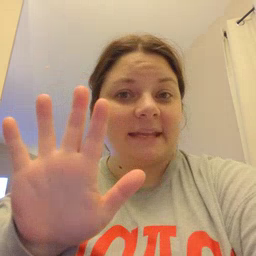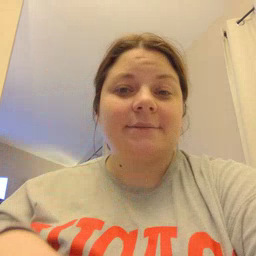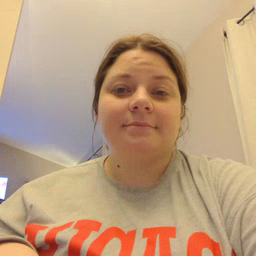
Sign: mitten